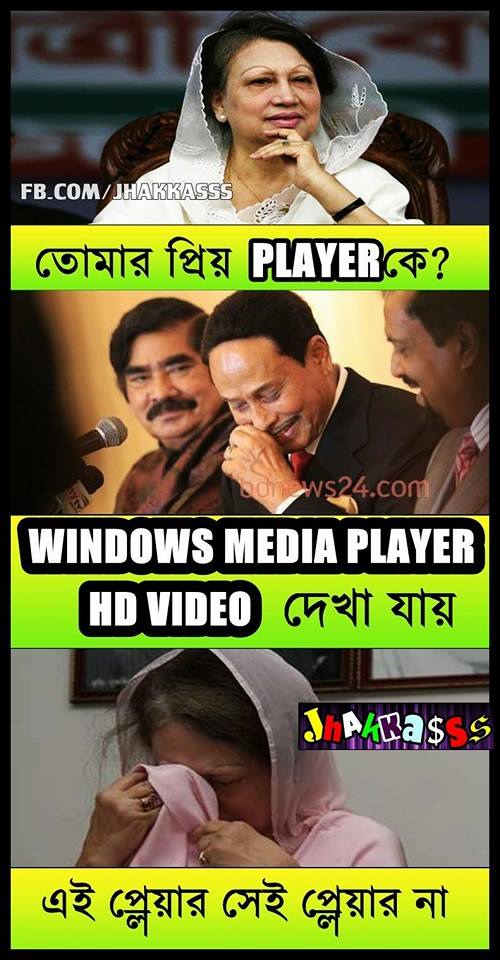
Caption: তোমার প্রিয় PLAYER কে?  WINDOWS MEDIA PLAYER HD VIDEO ডেখা যায় এই প্লেয়ার সেই প্লেয়ার না
Label: non-hate